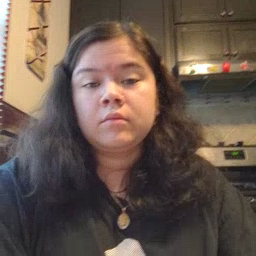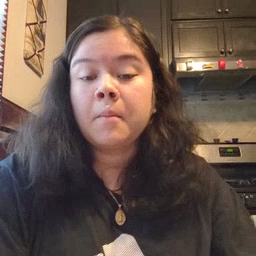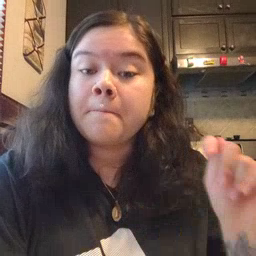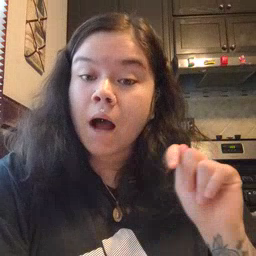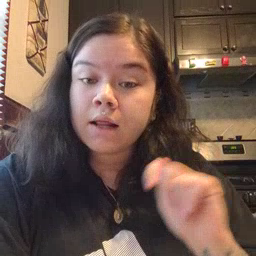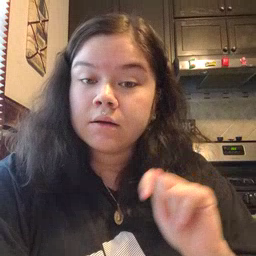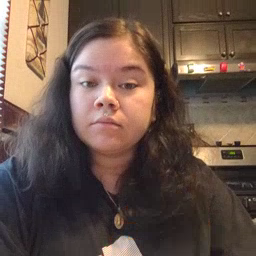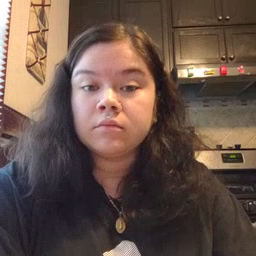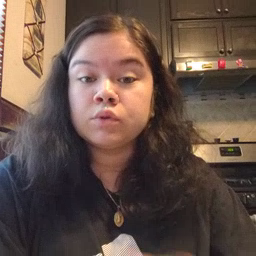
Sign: potty